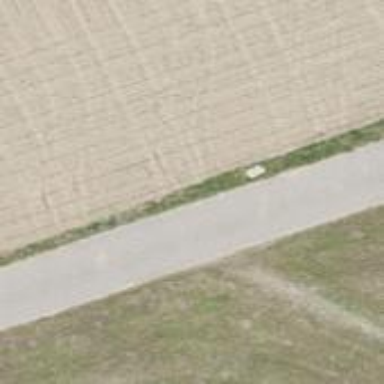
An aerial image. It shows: Paved track with grade 1 tracktype.